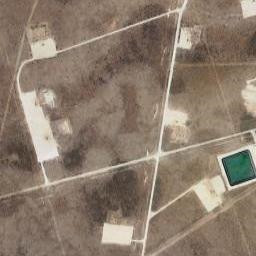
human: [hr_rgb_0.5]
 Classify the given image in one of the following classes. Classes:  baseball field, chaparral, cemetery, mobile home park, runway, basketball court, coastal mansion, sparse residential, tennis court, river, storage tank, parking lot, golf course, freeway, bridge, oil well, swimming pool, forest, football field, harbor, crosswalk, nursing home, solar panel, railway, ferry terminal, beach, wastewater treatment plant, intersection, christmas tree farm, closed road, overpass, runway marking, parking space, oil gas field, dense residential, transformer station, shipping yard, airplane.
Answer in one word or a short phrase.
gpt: oil gas field